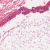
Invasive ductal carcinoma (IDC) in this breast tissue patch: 0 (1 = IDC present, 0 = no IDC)